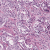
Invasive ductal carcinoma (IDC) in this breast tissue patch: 1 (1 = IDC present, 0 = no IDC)